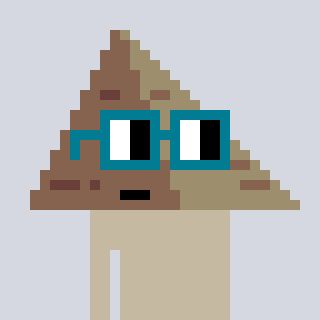
a pixel art character with square dark green glasses, a pyramid-shaped head and a gold-colored body on a cool background